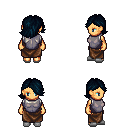
a pixel art fantasy rpg character, female body template, human, tanned skin, steel chest armor, robe skirt, raven swoop hairstyle, white slippers, four views (front, back, left, right), 2x2 character sprite sheet, small pixel art, hard edges, no anti-aliasing